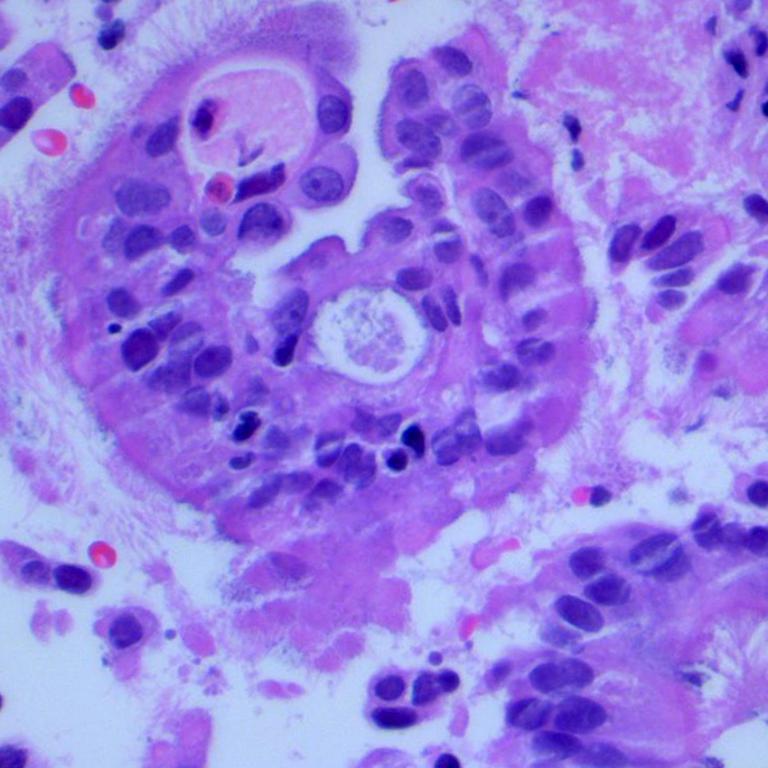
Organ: lung
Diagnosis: adenocarcinomas